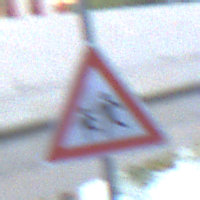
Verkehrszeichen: KinderRechts
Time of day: SunriseSunset
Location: Outdoor (Urban)
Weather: Clear
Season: NotSpecified
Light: Natural